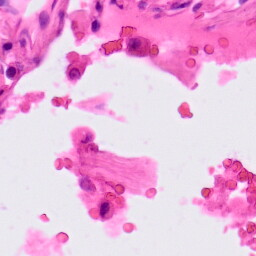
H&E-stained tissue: Lung